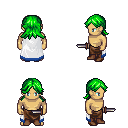
a pixel art fantasy rpg character, male body template, human, tanned skin, white trimmed cape, robe skirt, green loose hair, brown shoes, dagger, four views (front, back, left, right), 2x2 character sprite sheet, small pixel art, hard edges, no anti-aliasing